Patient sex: M
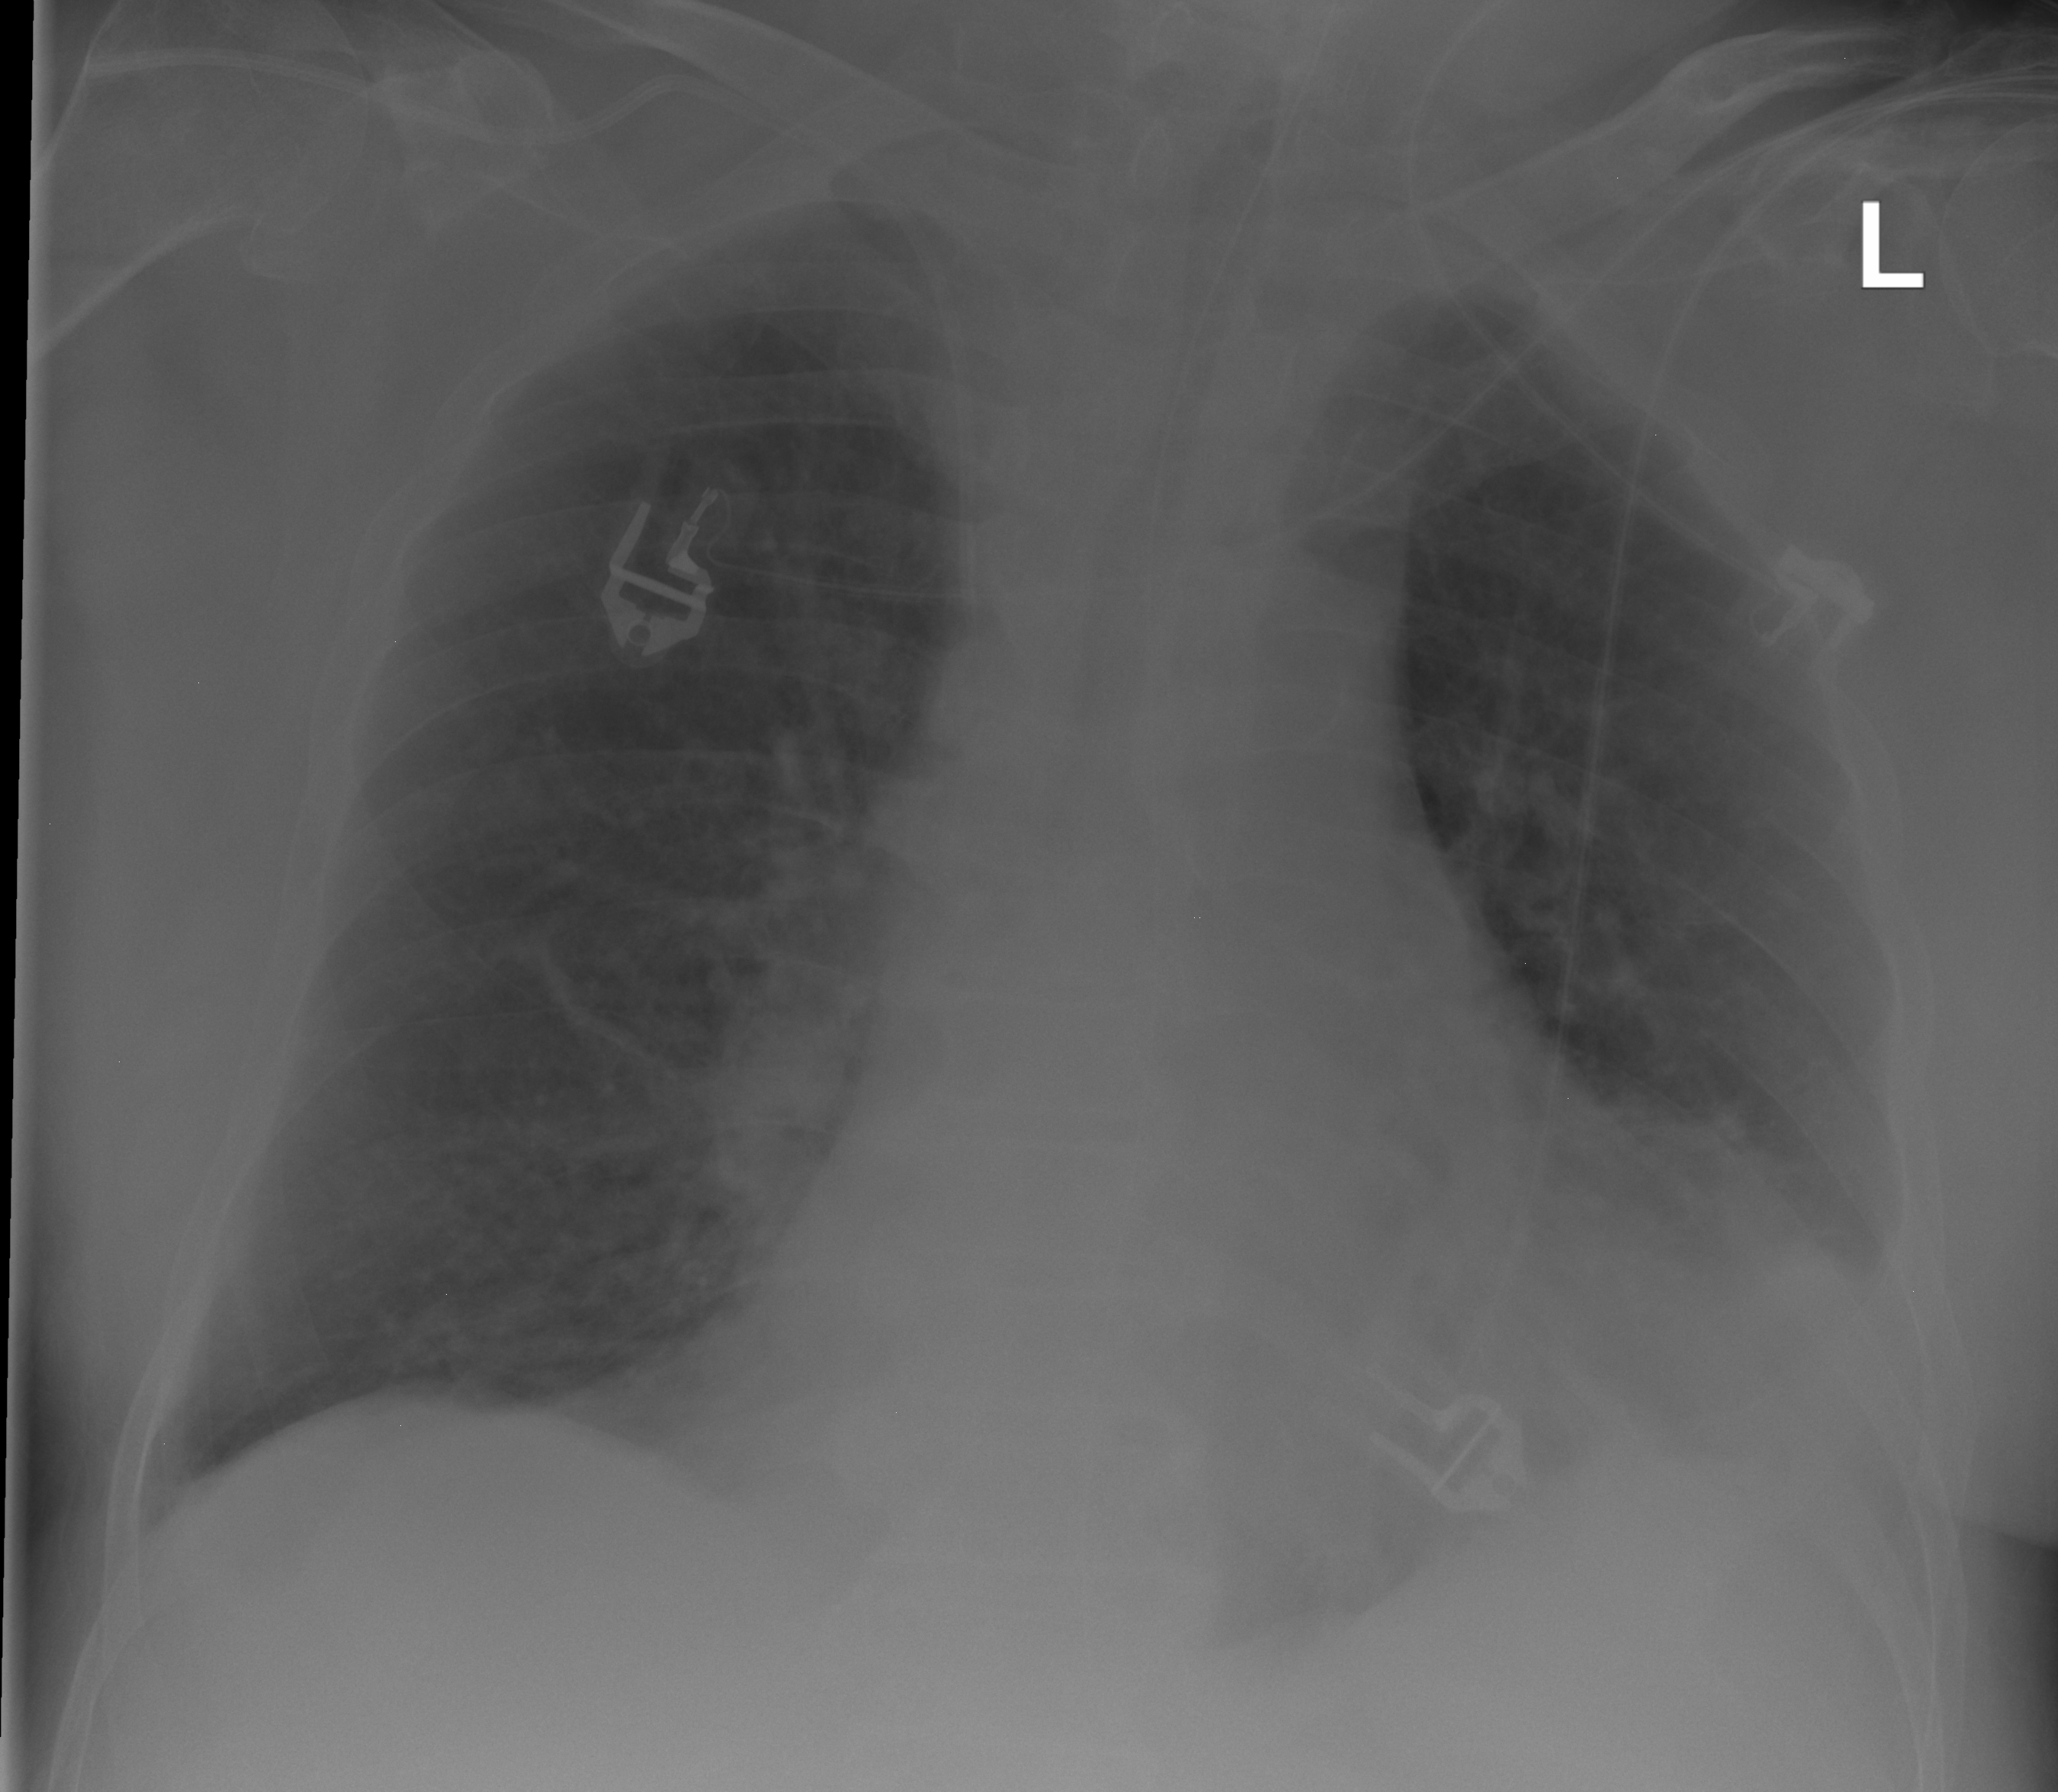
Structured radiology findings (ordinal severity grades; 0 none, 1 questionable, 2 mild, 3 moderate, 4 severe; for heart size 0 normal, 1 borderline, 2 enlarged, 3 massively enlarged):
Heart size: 0
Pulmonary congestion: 0
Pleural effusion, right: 0
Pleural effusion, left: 2
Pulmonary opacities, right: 1
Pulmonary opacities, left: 2
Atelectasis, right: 0
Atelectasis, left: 2